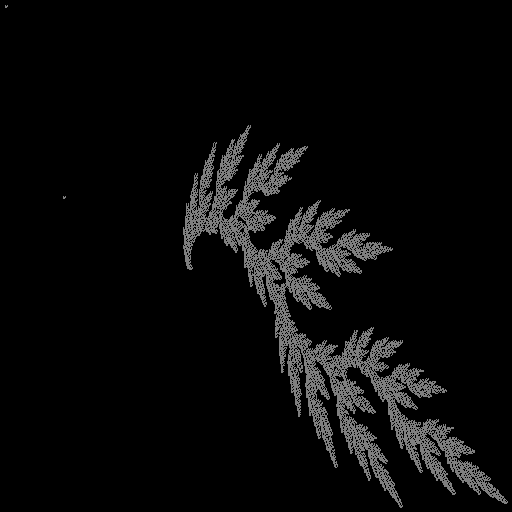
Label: cedarleaf